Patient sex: M
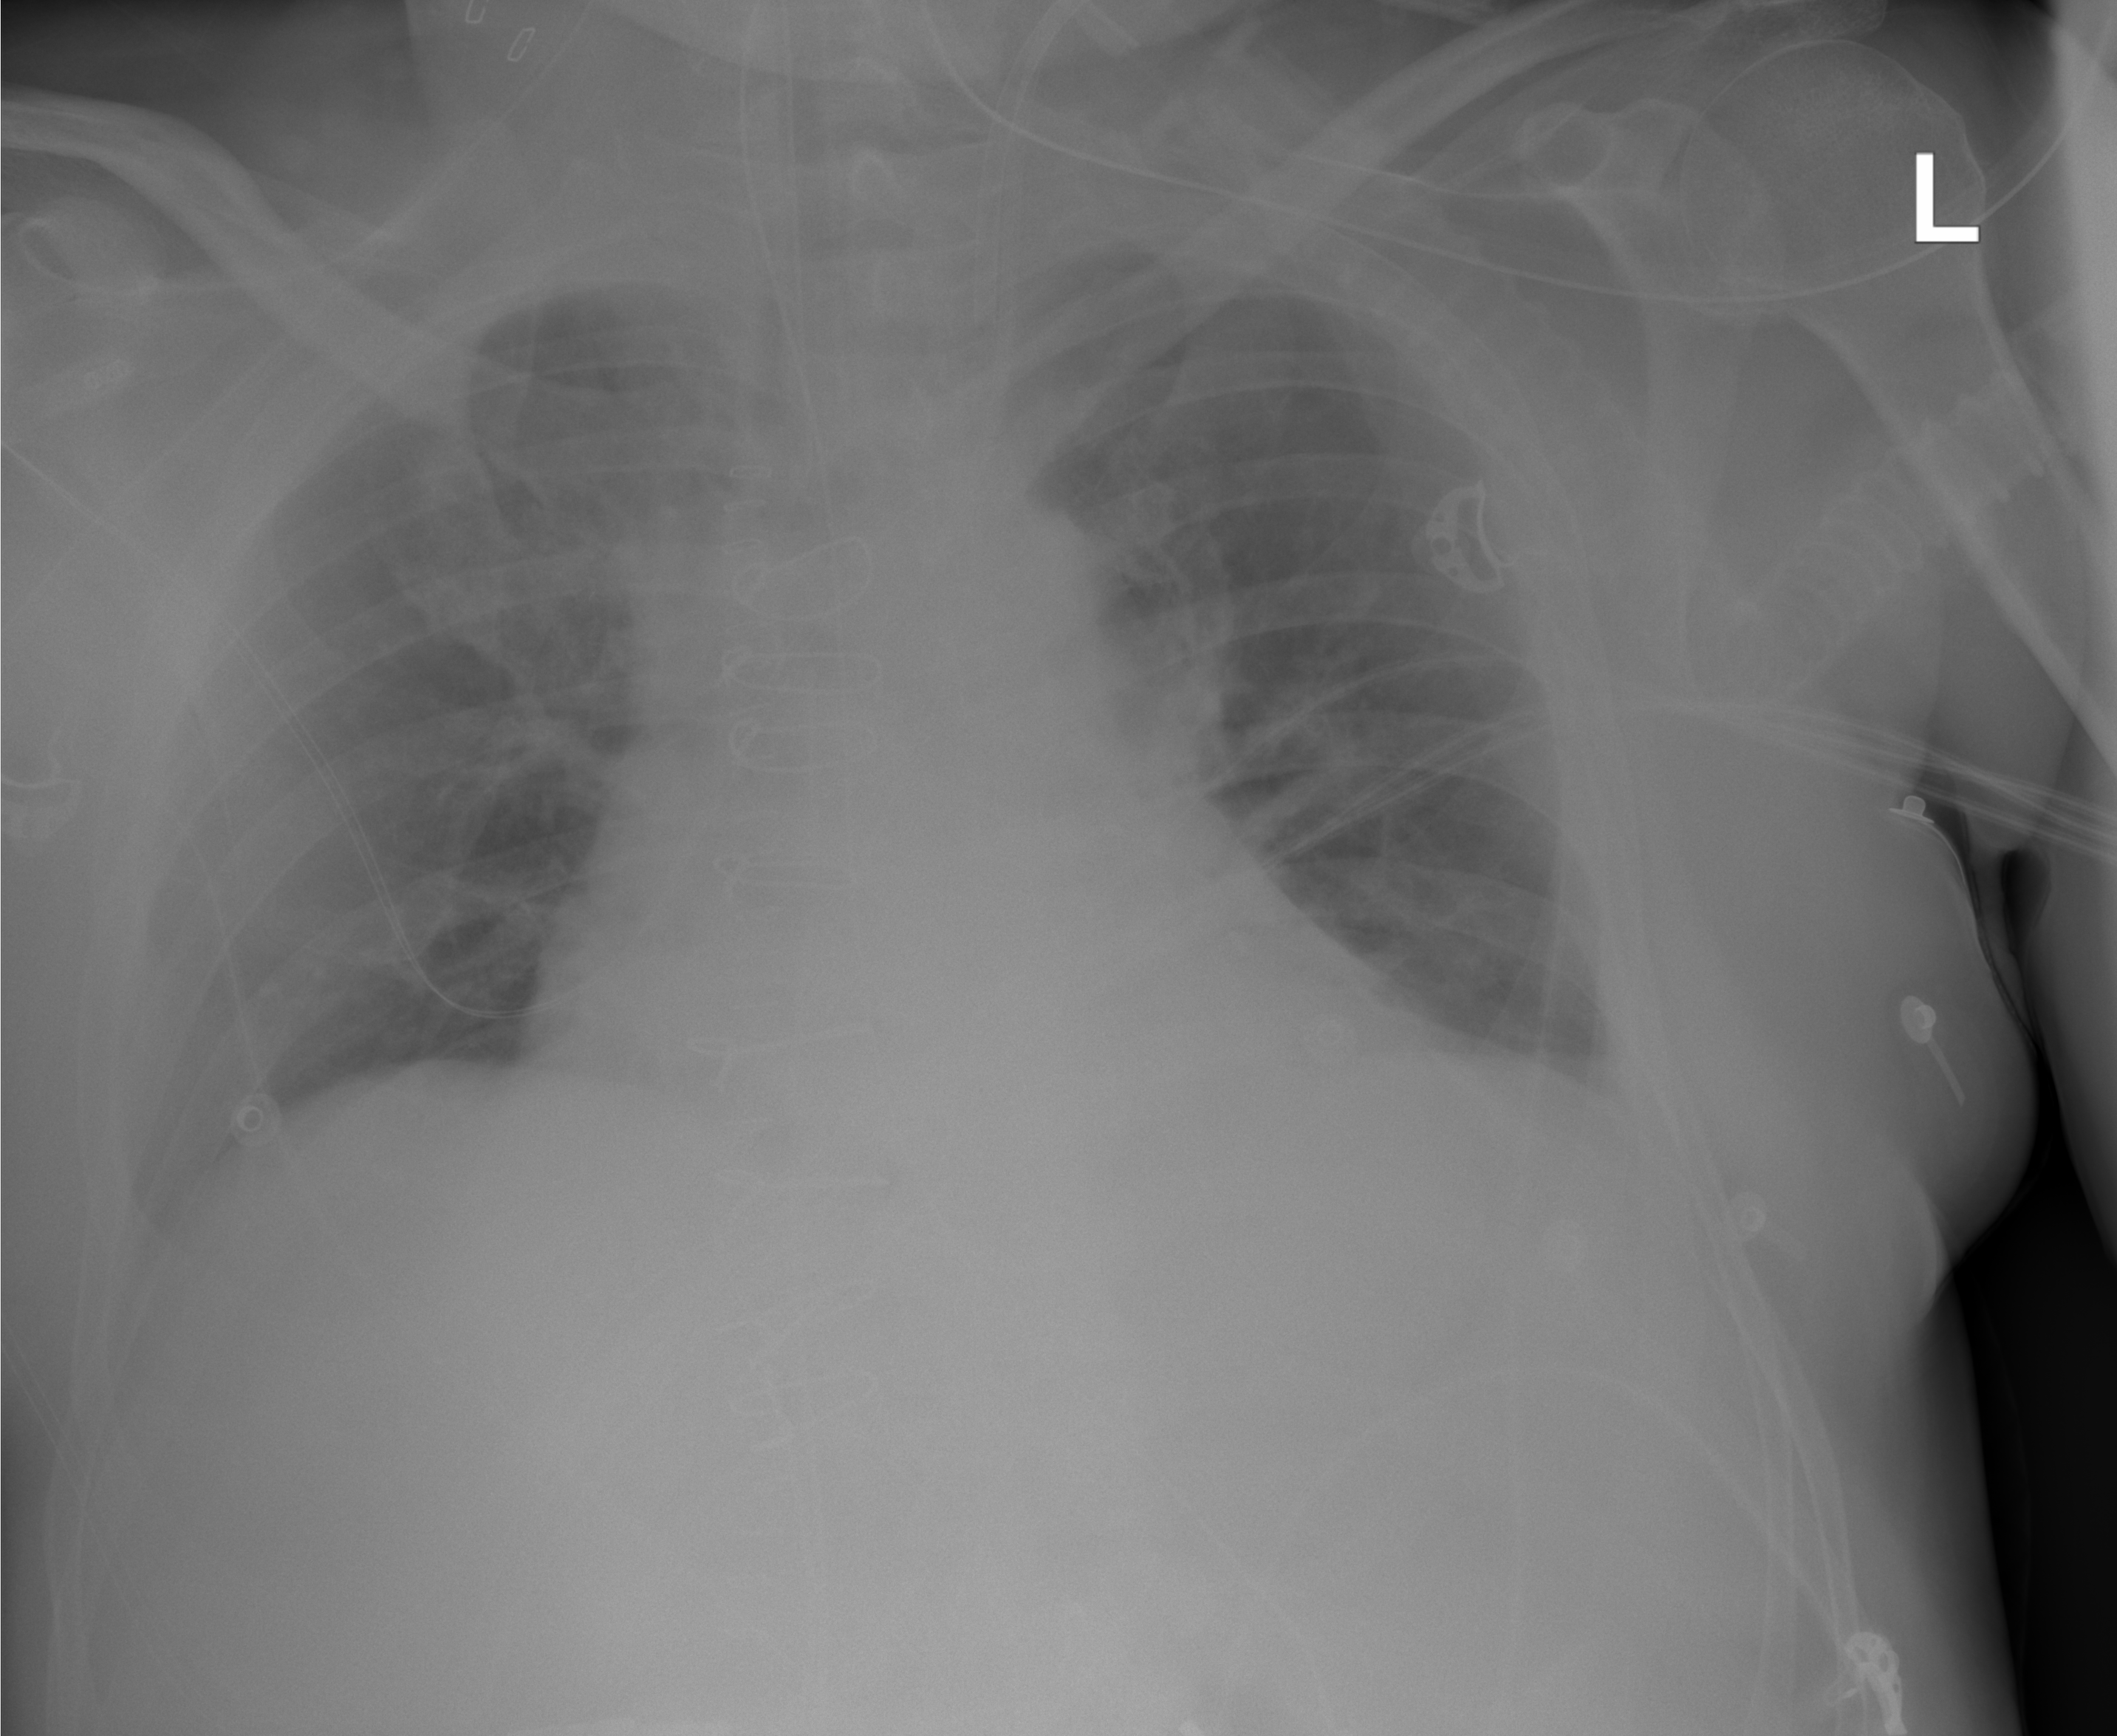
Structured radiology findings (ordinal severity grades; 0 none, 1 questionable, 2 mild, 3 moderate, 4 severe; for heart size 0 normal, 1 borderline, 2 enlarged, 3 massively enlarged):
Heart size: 0
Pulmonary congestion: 0
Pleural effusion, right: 1
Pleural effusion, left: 1
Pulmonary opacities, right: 0
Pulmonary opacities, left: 0
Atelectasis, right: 0
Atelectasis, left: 0